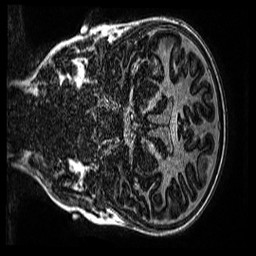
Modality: MP2RAGE
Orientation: coronal
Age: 9
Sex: male
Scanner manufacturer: siemens
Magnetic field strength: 3 T
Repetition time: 4 s
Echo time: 0.00299 s